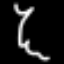
Label: squiggle